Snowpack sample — Buffalo Mountain, Silverthorne, Colorado, USA (1/25/25, 10:11 AM MST)
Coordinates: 39.6222, -106.1139
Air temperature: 22 °F
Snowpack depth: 110 cm
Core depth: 30 cm
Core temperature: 42.8 °F
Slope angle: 12°, slope face: 102°
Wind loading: high
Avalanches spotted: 0
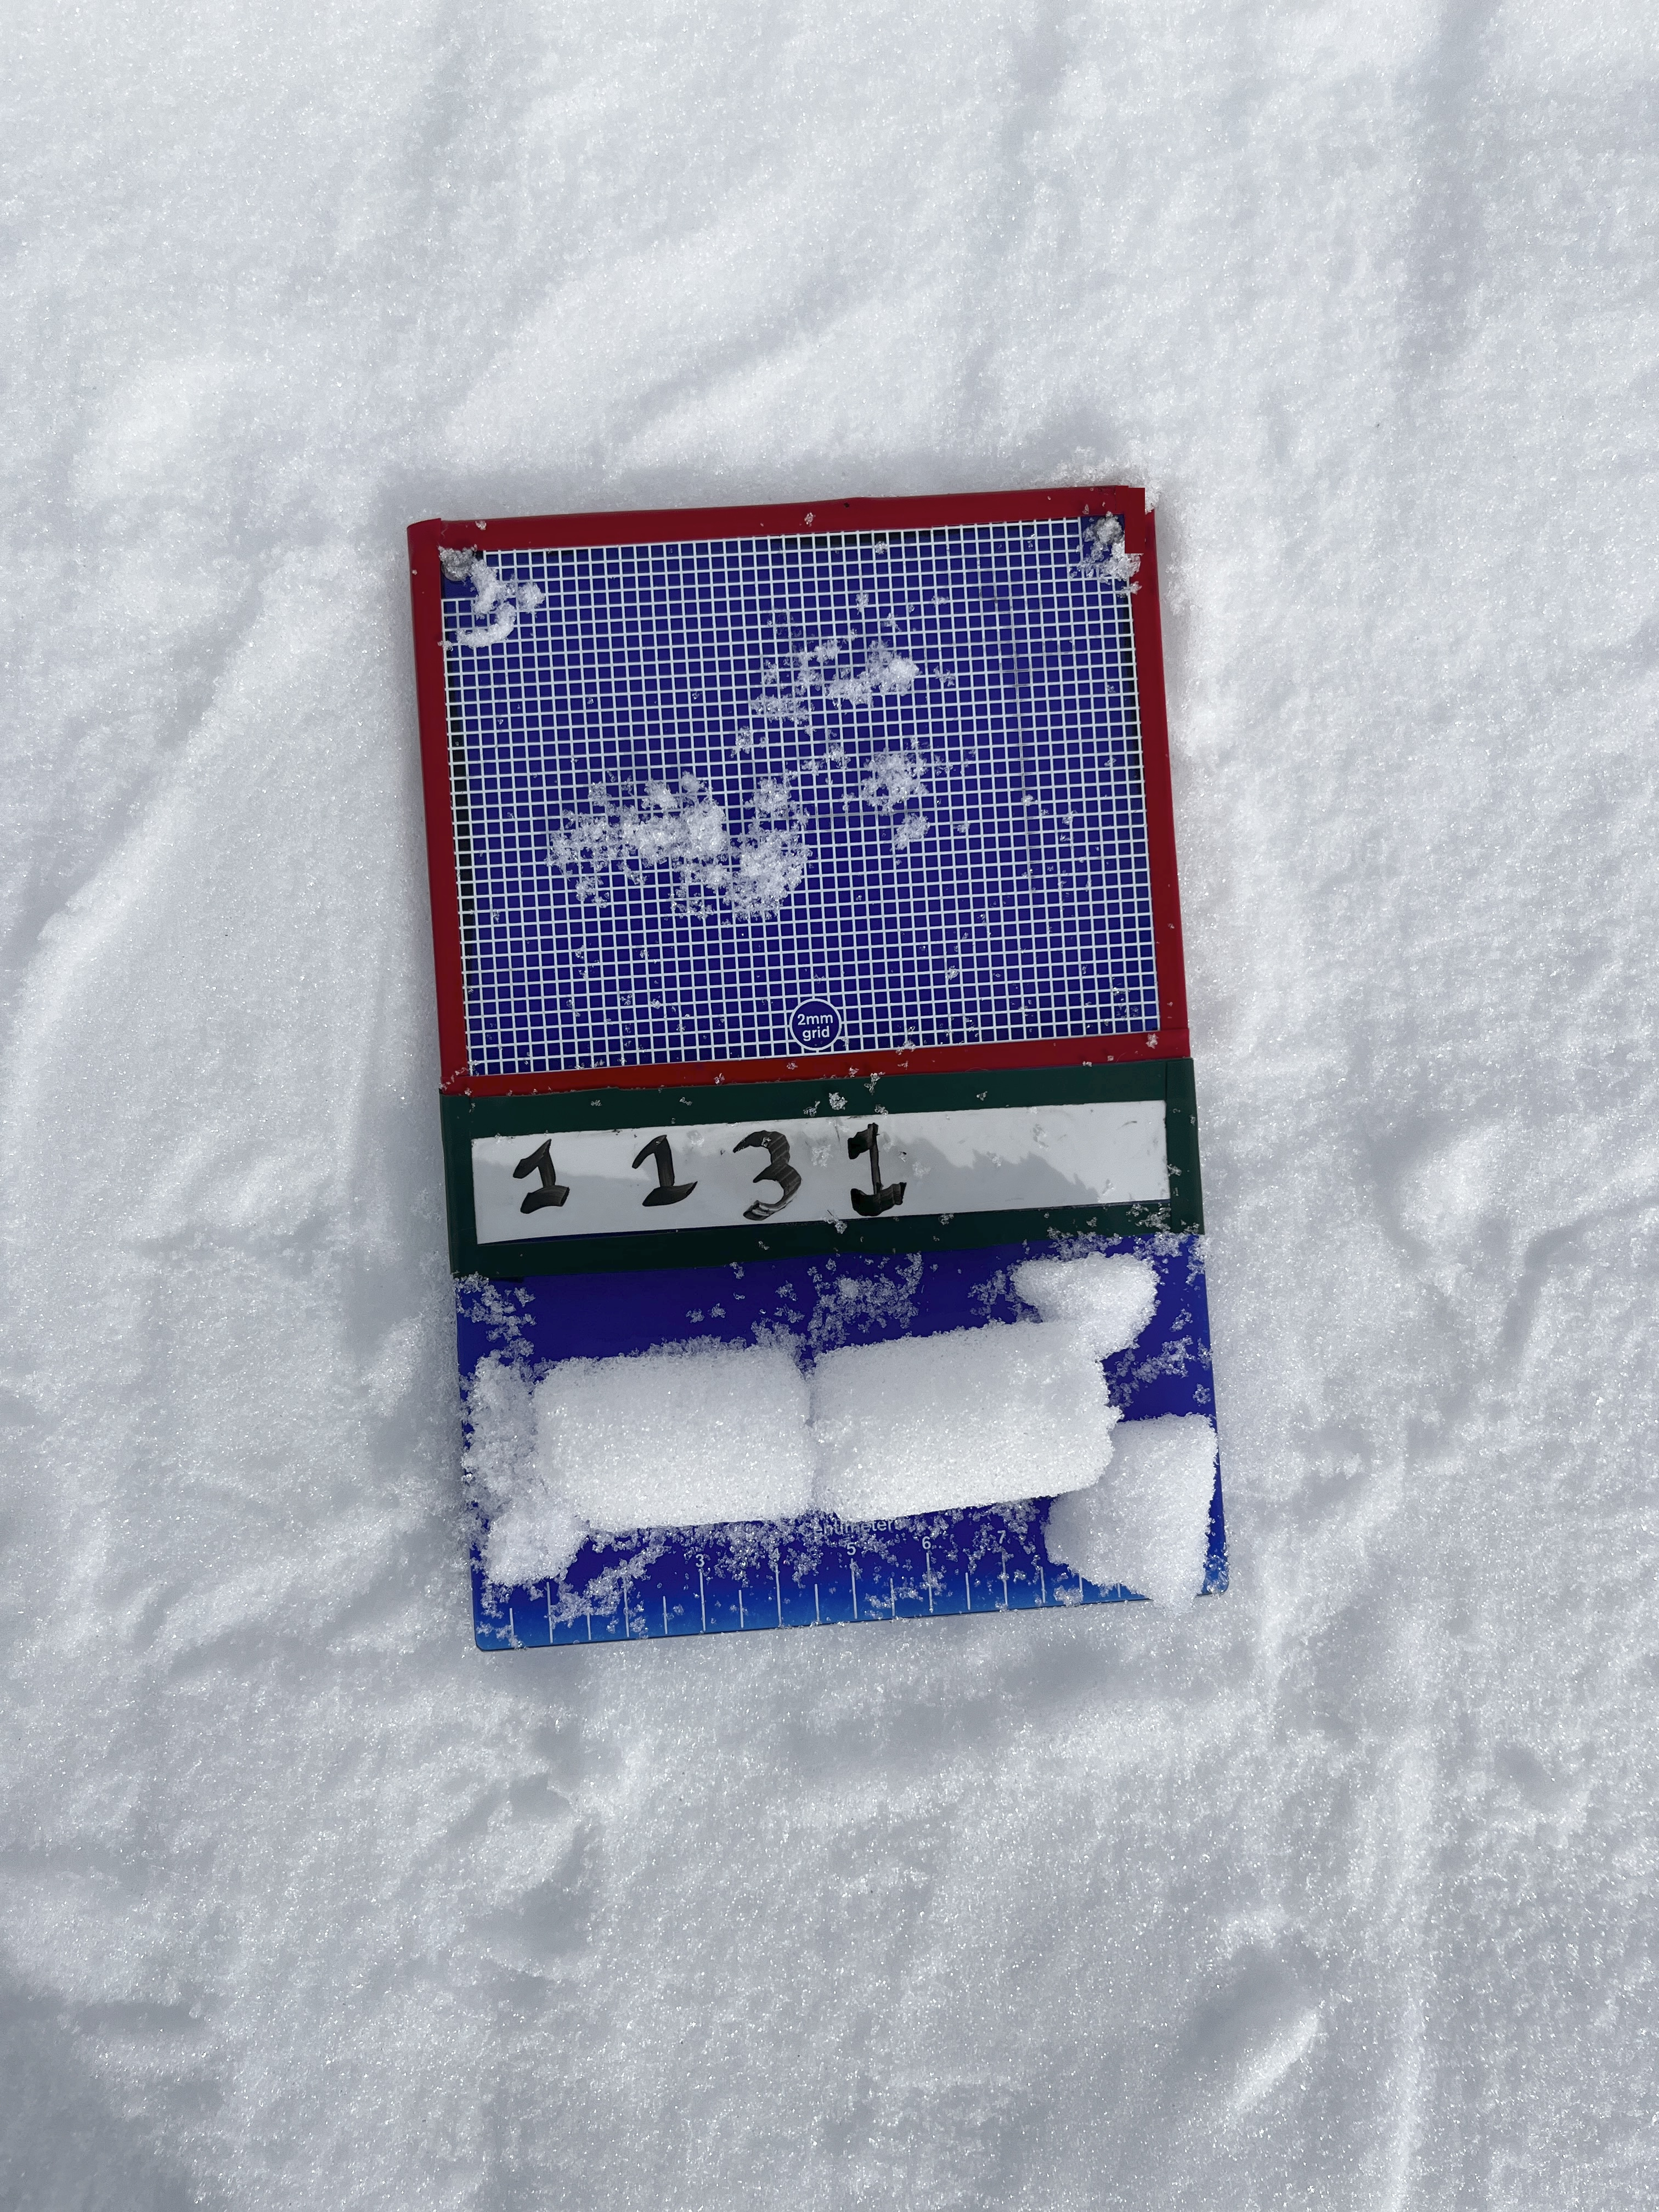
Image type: crystal_card
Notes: No avalanches nearby, collected on the outskirts of a fire break 15 meters from the treeline, on way to Buffalo and Red Mountain